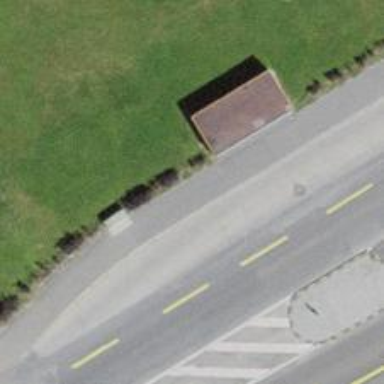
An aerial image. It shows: Bus stop with sheltered platform for public transport.